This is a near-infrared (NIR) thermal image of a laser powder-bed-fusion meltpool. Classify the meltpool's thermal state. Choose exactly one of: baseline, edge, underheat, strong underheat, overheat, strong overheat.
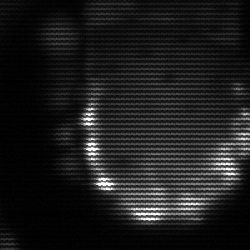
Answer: baseline